Question: i'm tying to programmatically create a 'scrollView' that will show a description.
my hierarchy is probably going to be like this:
'''
->root View
--->scroll View
----->content View
------->Label1
------->Label2
------->Label3
'''
here is an image that shows the structure of the app:

this is the code so far, i get what i want except that now 'scrollView' (that will scroll only vertically).
i tried many different things but i still don't get how to do it.
'''
UIView *contentView = [UIView autolayoutView];
contentView.backgroundColor = [UIColor greenColor];
[self.view addSubview:contentView];
NSDictionary *views2 = NSDictionaryOfVariableBindings(contentView);
[self.view addConstraints:[NSLayoutConstraint constraintsWithVisualFormat:@"|[contentView]|" options:0 metrics:0 views:views2]];
[self.view addConstraints:[NSLayoutConstraint constraintsWithVisualFormat:@"V:|[contentView]" options:0 metrics:0 views:views2]];
UILabel *one = [UILabel autolayoutView];
UILabel *two = [UILabel autolayoutView];
UILabel *three = [UILabel autolayoutView];
for(UILabel *label in @[one,two,three]){
label.backgroundColor = [UIColor redColor];
label.text = @"fjeif
jeif
oesjf
fjeif
jeif
oesjf
fjeif
jeif
oesjf
osfj";
label.numberOfLines = 0;
[contentView addSubview:label];
}
NSDictionary *views3 = NSDictionaryOfVariableBindings(one,two,three);
[contentView addConstraints:[NSLayoutConstraint constraintsWithVisualFormat:@"|-[one]-|" options:0 metrics:0 views:views3]];
[contentView addConstraints:[NSLayoutConstraint constraintsWithVisualFormat:@"V:|-[one(two)]-[two(three)]-[three]-|" options:NSLayoutFormatAlignAllLeft | NSLayoutFormatAlignAllCenterX metrics:0 views:views3]];
'''
thanks, sorry if i didn't describe my problem well enough, i'm in a hurry. looking at the image should be enough to understand though.
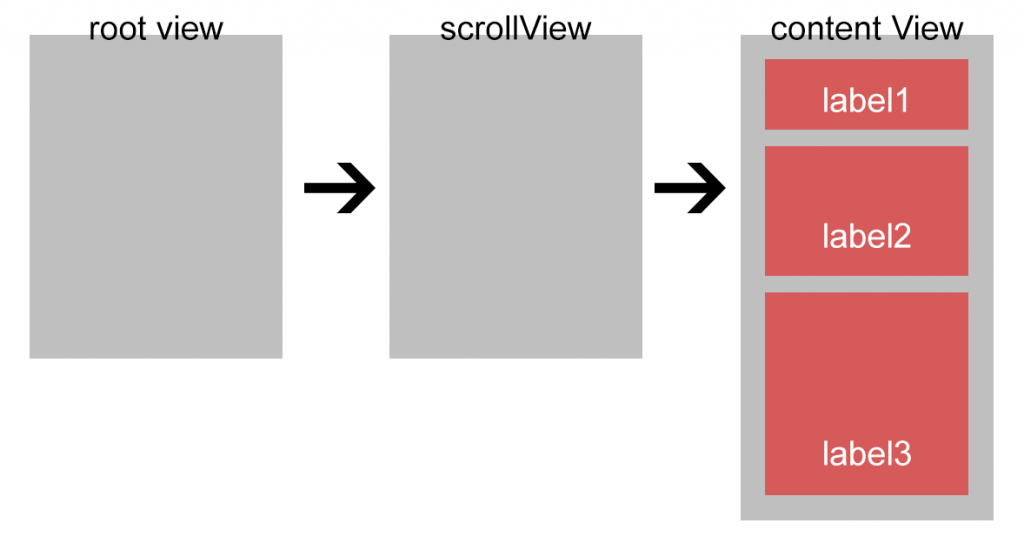
Answer: I had the same problem though I set all constraints from XIB. You can do like this.
Add leading edge, trailing edge, top space and bottom space constraints to labels with respect to container view. Then you can add these same constraints to container view with respect to scrollView. Do the same exercise for scrollView.
You just need to add one more constraint (Horizontally center in container view constraint)to container view.
Hope this will help you.